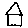
Label: house